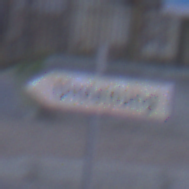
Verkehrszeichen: UmleitungswegweiserLinksweisend
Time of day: SunriseSunset
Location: Outdoor (Urban)
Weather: Overcast
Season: NotSpecified
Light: Natural